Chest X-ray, AP view. Patient: 76 years old, sex M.
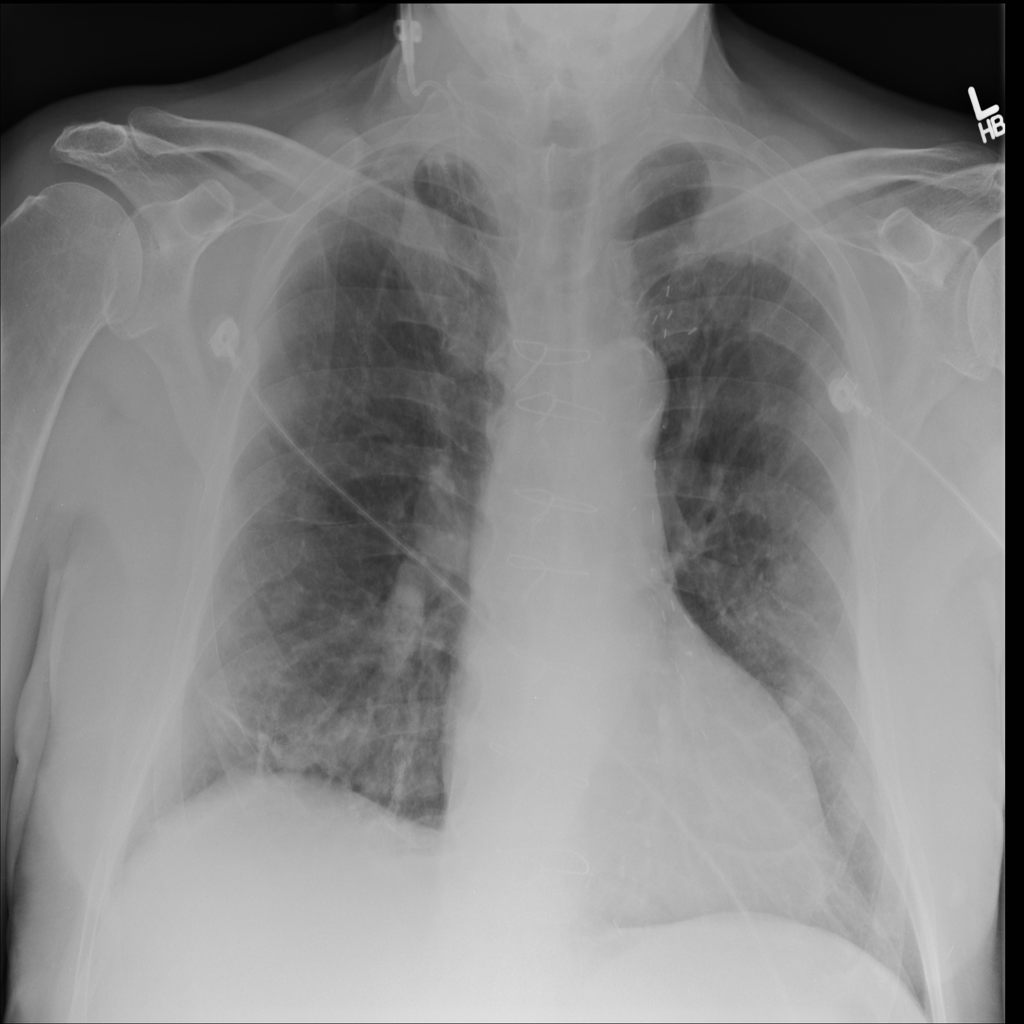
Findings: Mass